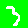
Digit: 3